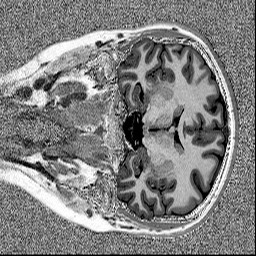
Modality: MP2RAGE
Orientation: coronal
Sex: female